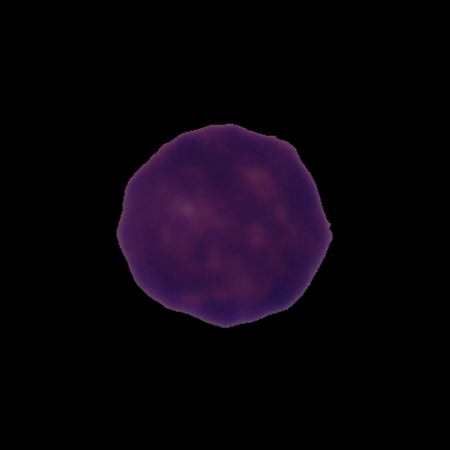
Label: cancer